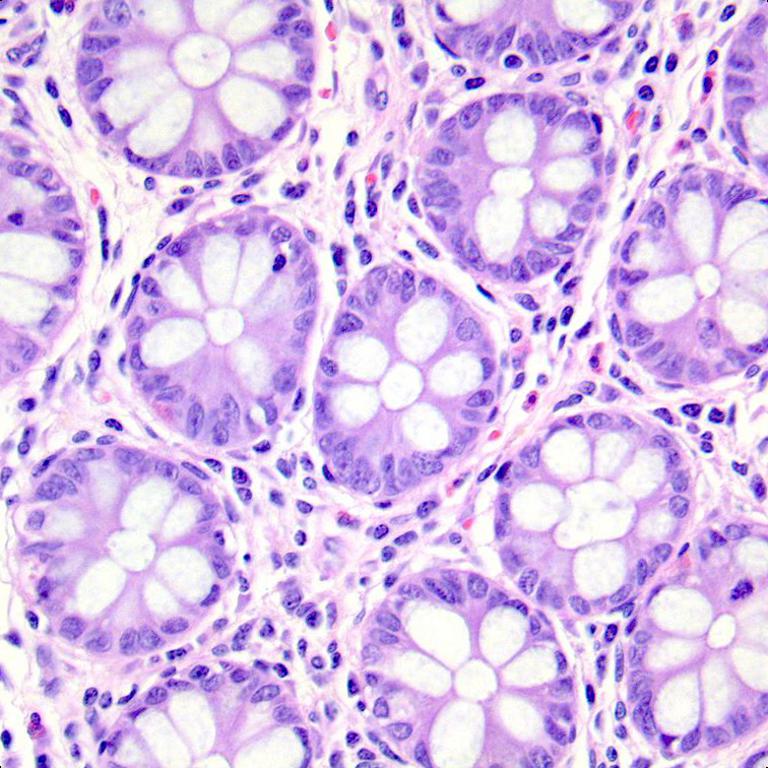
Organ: colon
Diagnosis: benign